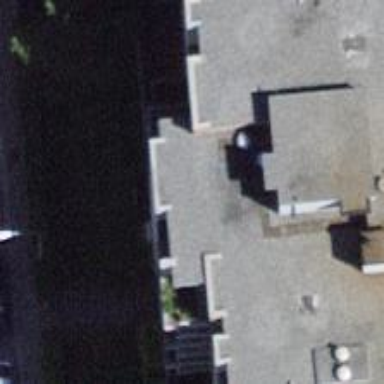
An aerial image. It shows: Restaurant.